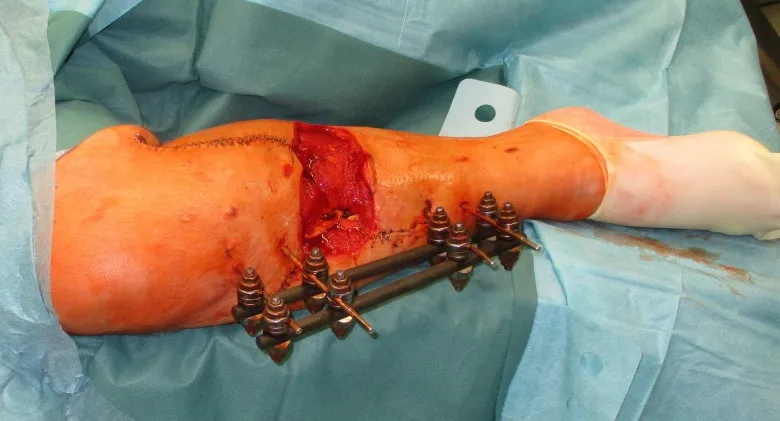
Preoperative defect.
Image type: medical_photograph (other_medical_photograph)